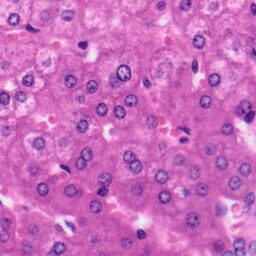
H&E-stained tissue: Liver